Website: crate-barrel
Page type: receipt
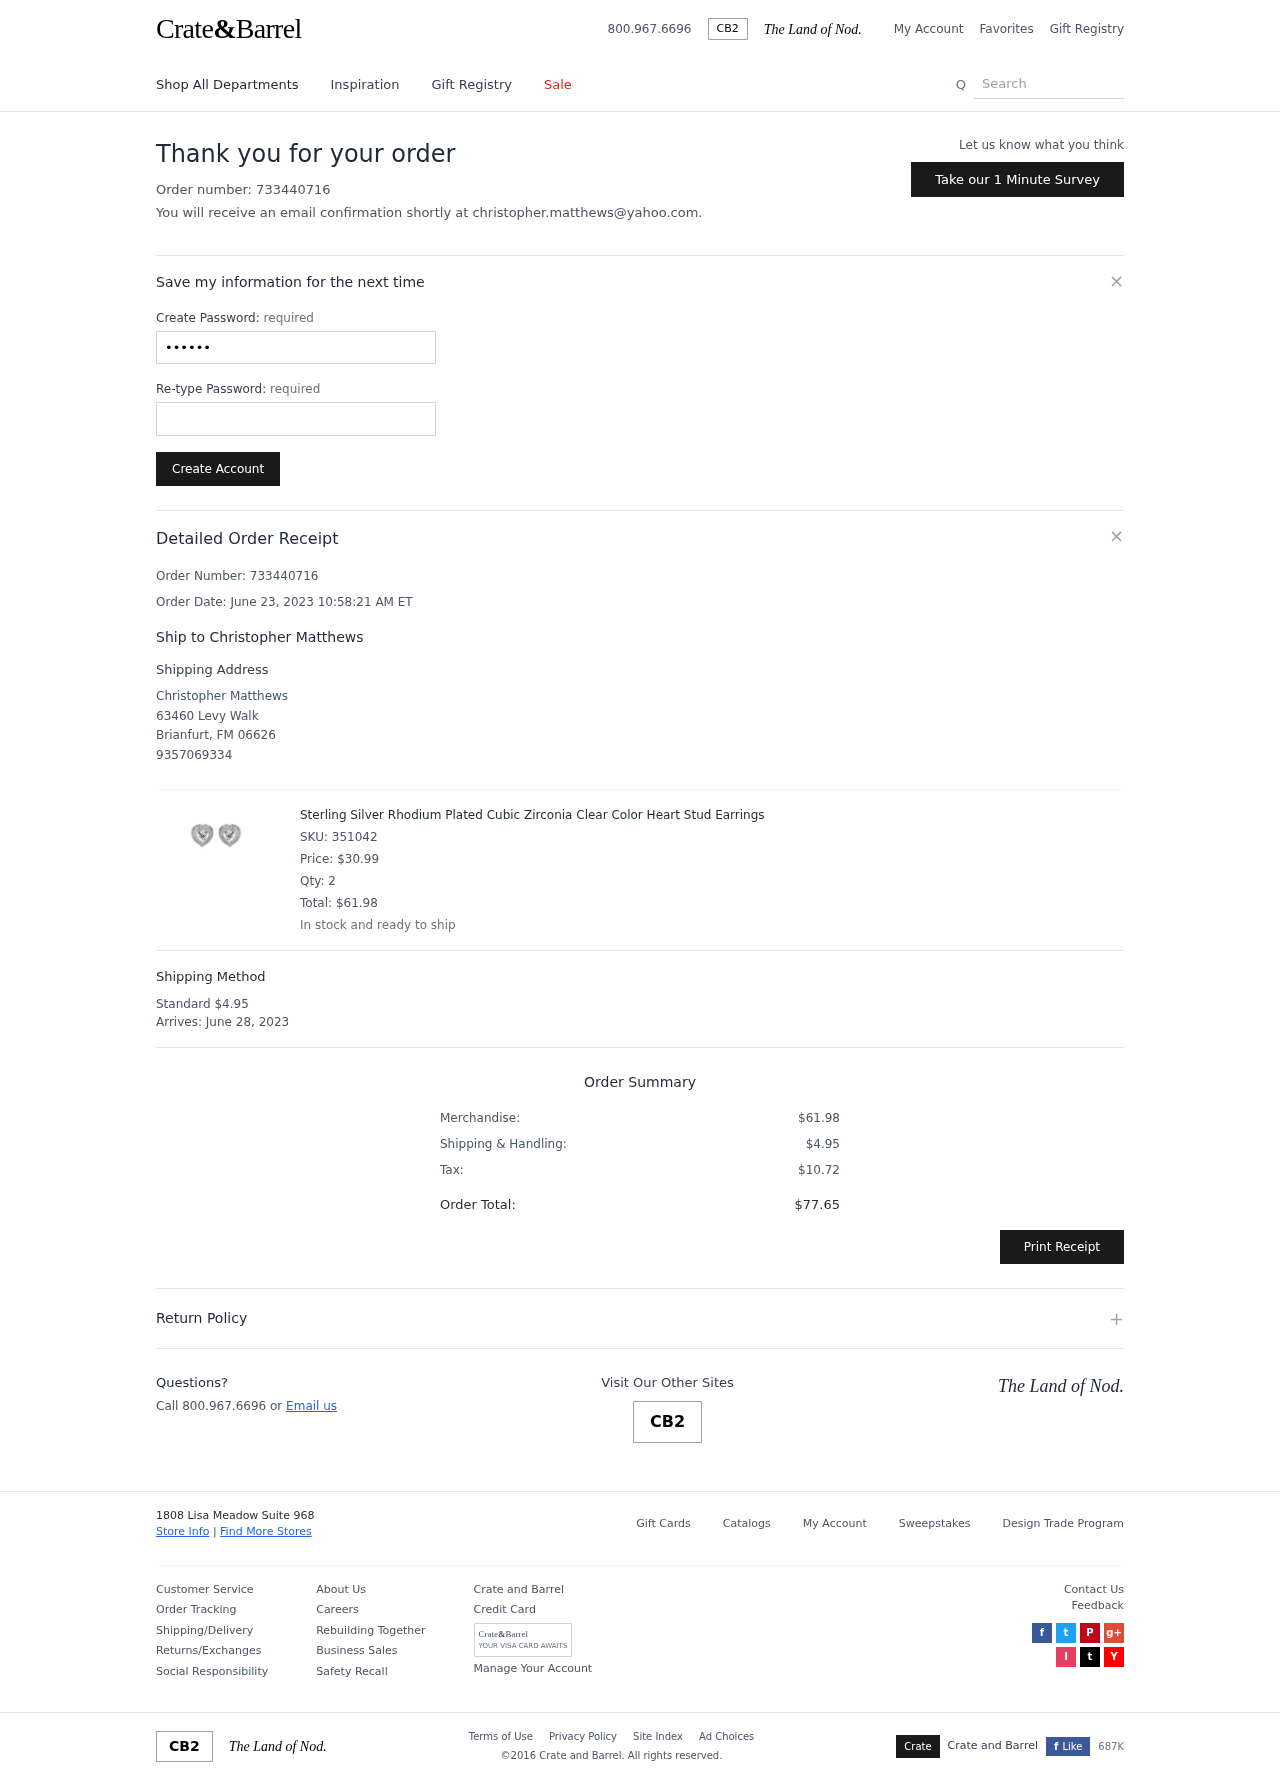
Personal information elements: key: PII_CITY
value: Brianfurt
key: PII_EMAIL
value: christopher.matthews@yahoo.com
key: PII_FULLNAME
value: Christopher Matthews
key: PII_FULLNAME
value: Ship to Christopher Matthews
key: PII_PHONE
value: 9357069334
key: PII_POSTCODE
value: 06626
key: PII_STATE_ABBR
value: FM
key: PII_STREET
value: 63460 Levy Walk
Product elements: key: PRODUCT1_NAME
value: Sterling Silver Rhodium Plated Cubic Zirconia Clear Color Heart Stud Earrings
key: PRODUCT1_PRICE
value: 30.99
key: PRODUCT1_QUANTITY
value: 2
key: PRODUCT1_SKU
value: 351042
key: PRODUCT1_TOTAL
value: $61.98
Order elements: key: ORDER_ID
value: Order Number: 733440716
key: ORDER_ID
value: Order number: 733440716
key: ORDER_DATE
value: Order Date: June 23, 2023 10:58:21 AM ET
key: ORDER_SHIPPING_COST
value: $4.95
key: ORDER_DELIVERY_DATE
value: June 28, 2023
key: ORDER_SUBTOTAL
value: $61.98
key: ORDER_TAX
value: $10.72
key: ORDER_TOTAL
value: $77.65
Search elements: key: HEADER_SEARCH
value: Search